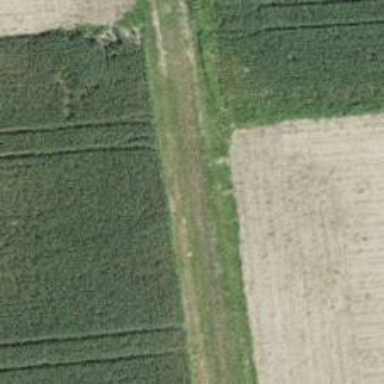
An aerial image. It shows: Grass track with grade4 surface.